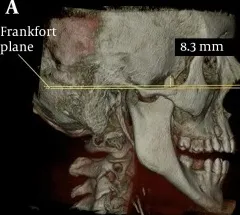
Case 3;. 3D view of the elongated right coronoid process.
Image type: radiology (ct)